Question: I have written some simple and working assembly code on 8085 trainer hardware.
But I am unable to check my result for my first program, on .
I just load 2 numbers, add them and store the result in memory.
Take a look at code, registers and memory below (after successful execution of program)

Before executing code I had put '11' in location 1000 and '78' in location 1001.
so after execution location 1002 should have '89', but it is 0(as visible in image)
Also when i tried stepping through, registers A and B never changed.
What am I doing wrong?
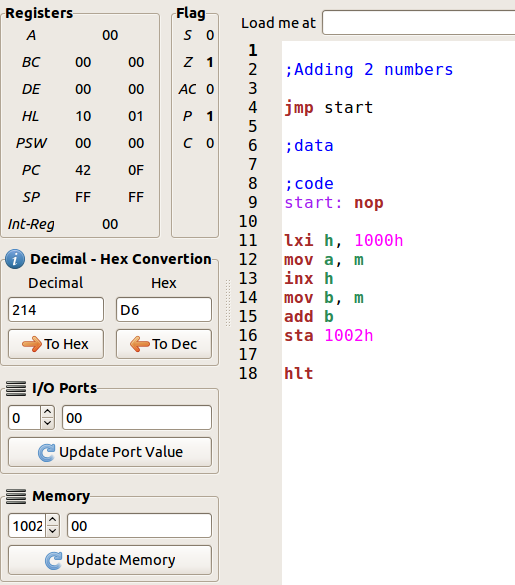
Answer: The memory address you are reading and modifying is in decimal. Whereas in your code you entered address as '1000h' and '1001h'.
Either convert 1000 to hexadecimal i.e '03E8h' or change your code i.e. '1000' (drop h).
Or change the locations where you are writing the numbers to be added.